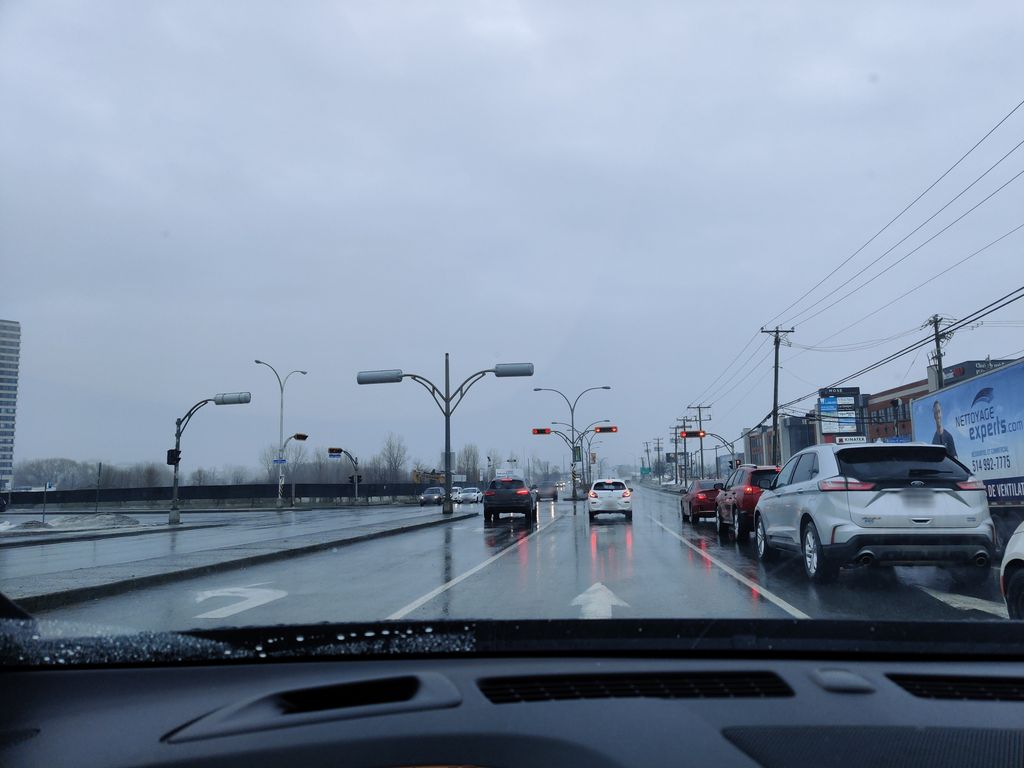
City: montreal